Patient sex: M
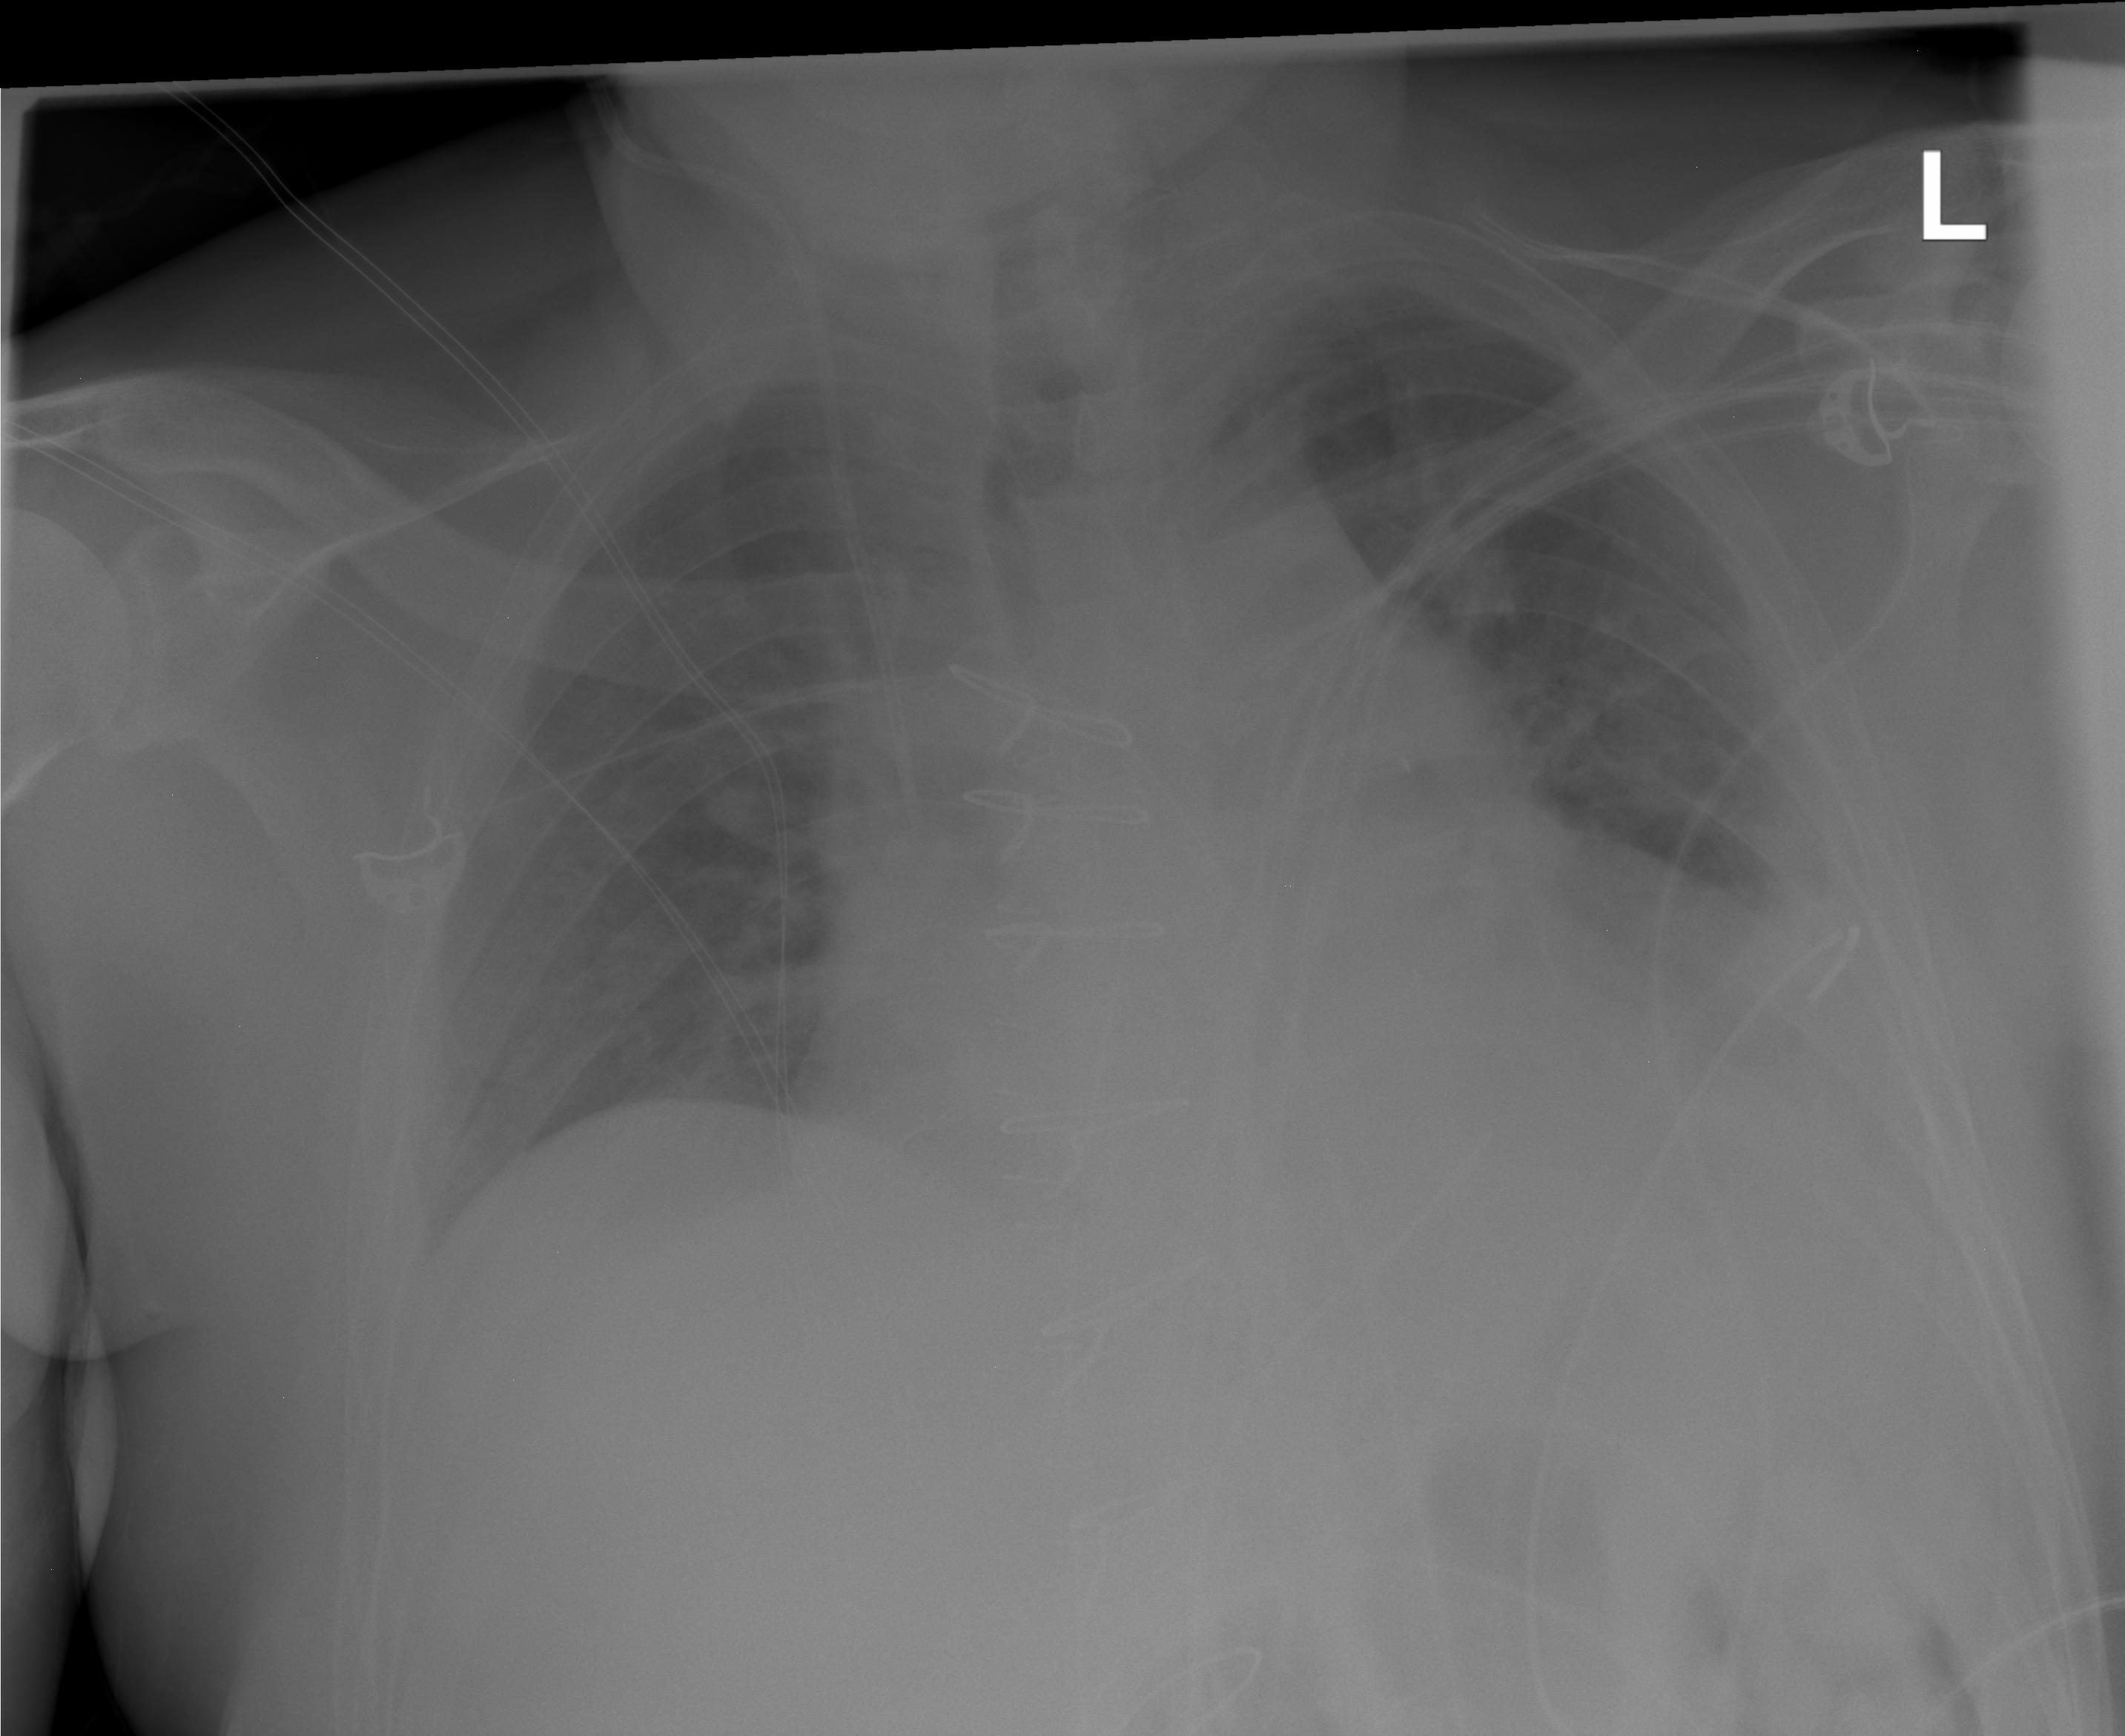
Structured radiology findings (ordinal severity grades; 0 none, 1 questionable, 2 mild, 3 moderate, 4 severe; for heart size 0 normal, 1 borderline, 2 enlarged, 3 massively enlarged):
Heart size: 2
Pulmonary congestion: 0
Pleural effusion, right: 2
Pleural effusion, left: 1
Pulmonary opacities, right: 0
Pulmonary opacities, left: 0
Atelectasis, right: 2
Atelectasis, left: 2